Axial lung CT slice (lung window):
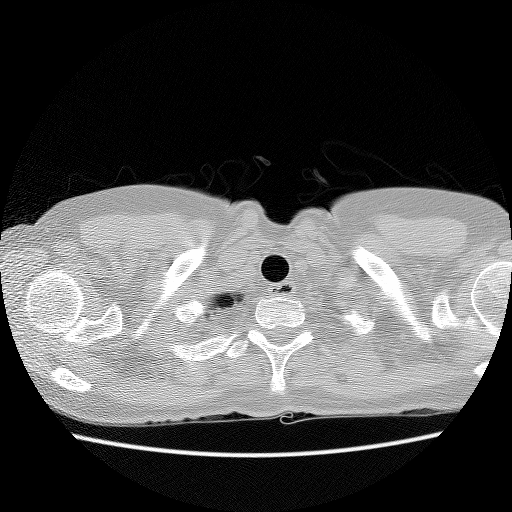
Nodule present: no